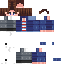
A female human skin with medium skin, wearing brown long hair dressed in a blue hoodie and gray jeans, featuring a closed mouth.